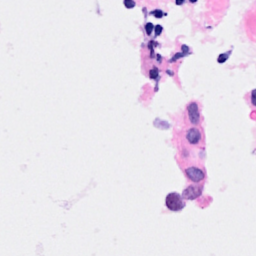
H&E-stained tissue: Breast